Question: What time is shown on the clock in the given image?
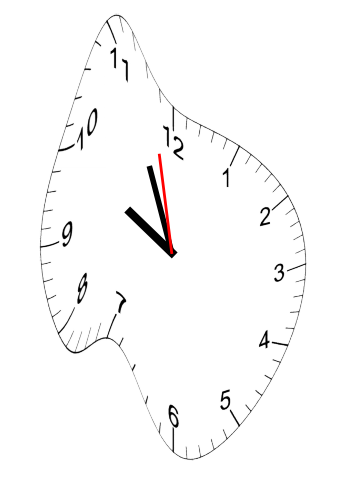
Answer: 09:55:58